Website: walmart
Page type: payment
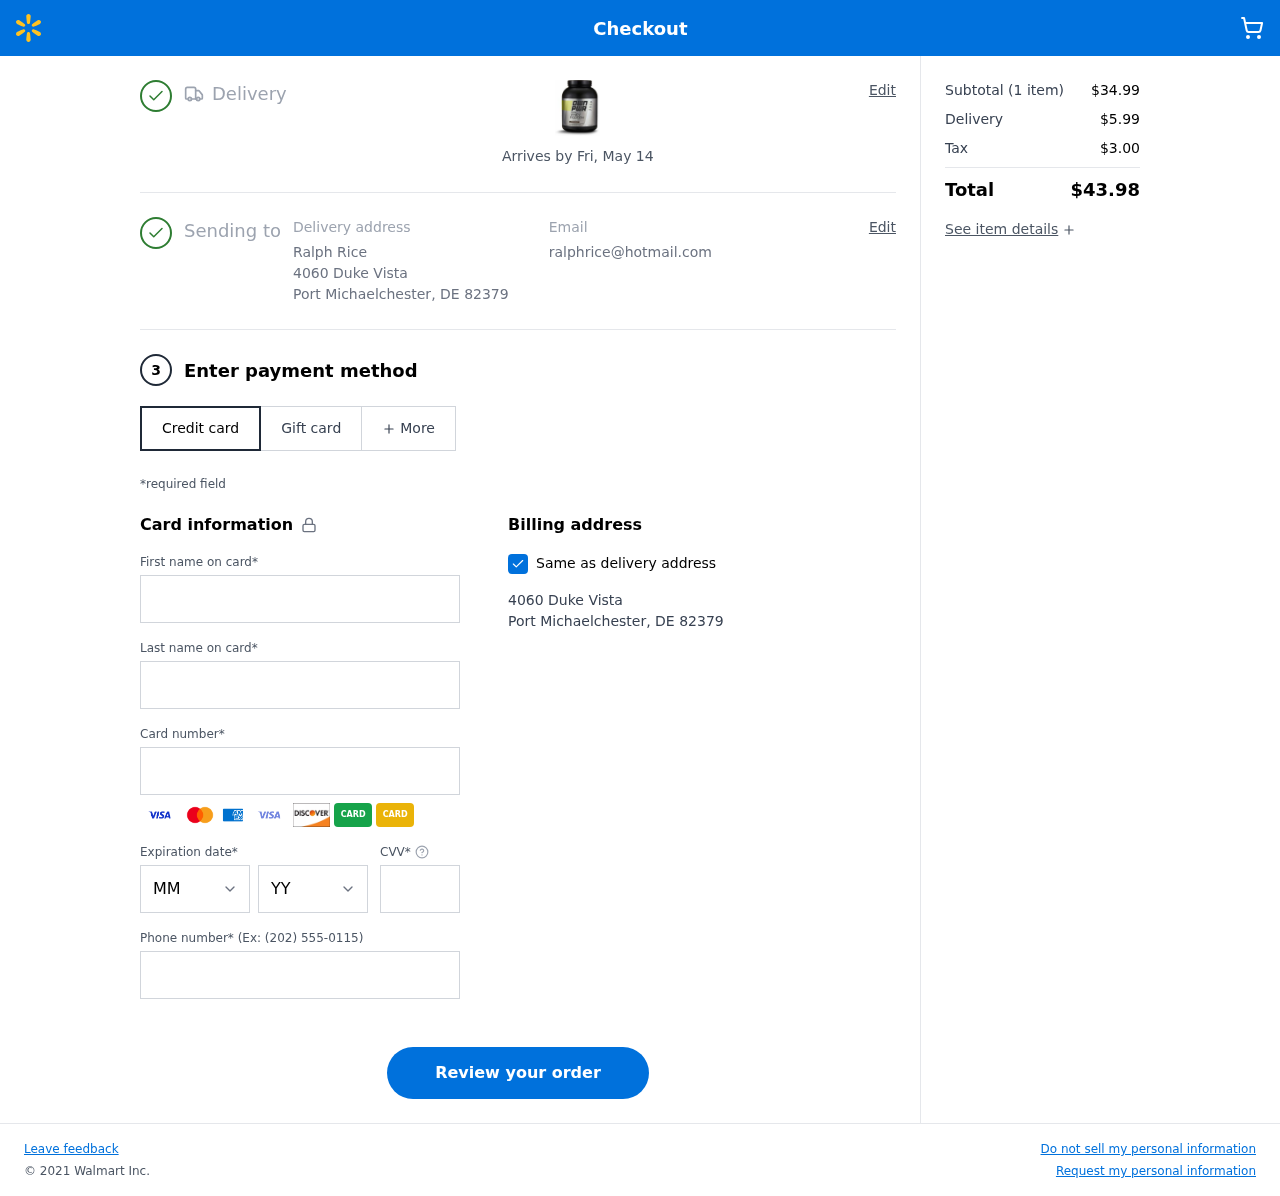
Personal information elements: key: PII_CARD_CVV
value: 124
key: PII_CARD_EXPIRY_MONTH
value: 04
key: PII_CARD_EXPIRY_YEAR
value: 30
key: PII_CARD_NUMBER
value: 4730 1502 2434 0655
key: PII_CITY
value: Port Michaelchester
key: PII_EMAIL
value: ralphrice@hotmail.com
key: PII_FIRSTNAME
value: Ralph
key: PII_FULLNAME
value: Ralph Rice
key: PII_LASTNAME
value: Rice
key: PII_PHONE
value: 5263236180
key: PII_POSTCODE
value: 82379
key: PII_STATE_ABBR
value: DE
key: PII_STREET
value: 4060 Duke Vista
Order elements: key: ORDER_DELIVERY_DATE
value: Arrives by Fri, May 14
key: ORDER_NUM_ITEMS
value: (1 item)
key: ORDER_SUBTOTAL
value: $34.99
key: ORDER_SHIPPING_COST
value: $5.99
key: ORDER_TAX
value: $3.00
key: ORDER_TOTAL
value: $43.98